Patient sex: M
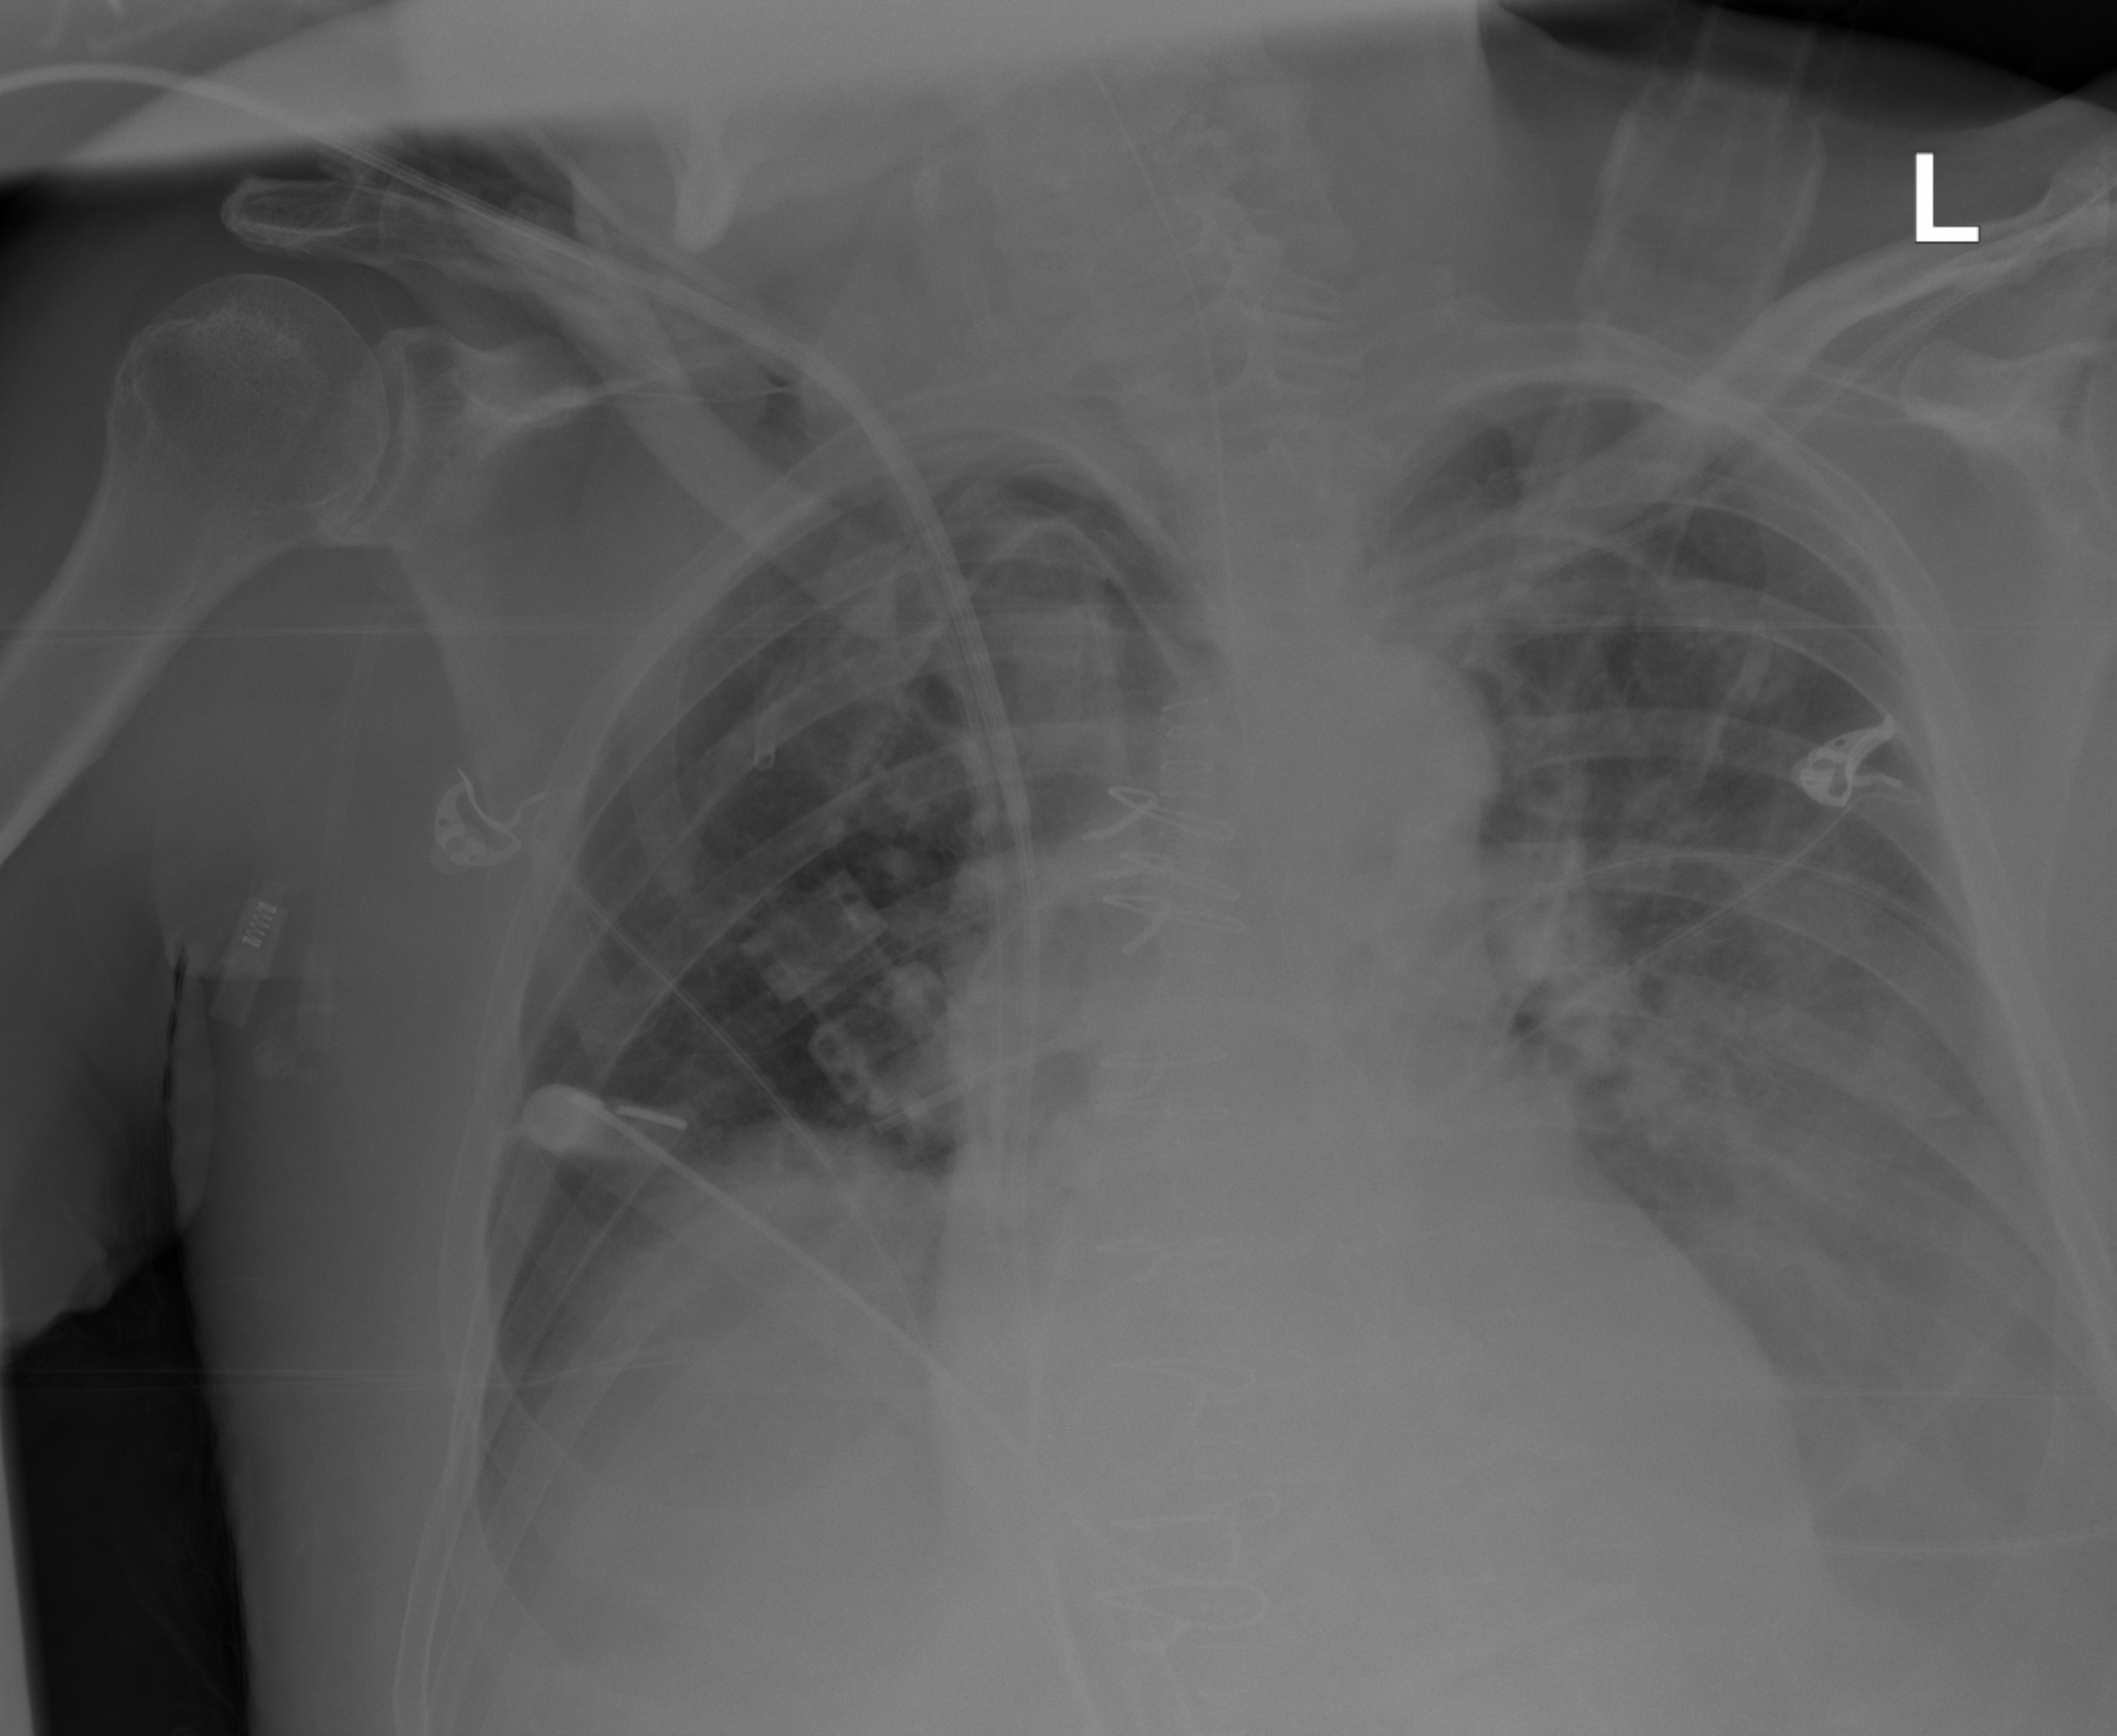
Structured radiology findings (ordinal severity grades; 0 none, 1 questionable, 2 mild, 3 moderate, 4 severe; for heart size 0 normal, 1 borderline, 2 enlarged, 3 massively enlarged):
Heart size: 1
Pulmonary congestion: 0
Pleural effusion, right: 0
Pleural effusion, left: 2
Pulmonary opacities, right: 0
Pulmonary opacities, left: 1
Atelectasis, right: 2
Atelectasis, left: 2